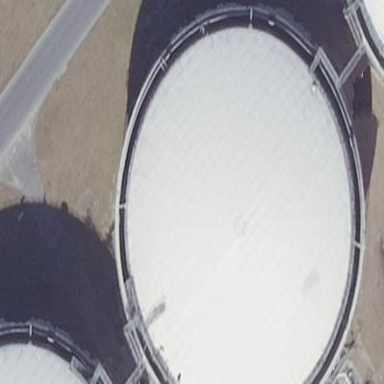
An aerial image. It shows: Storage tank which is man-made.